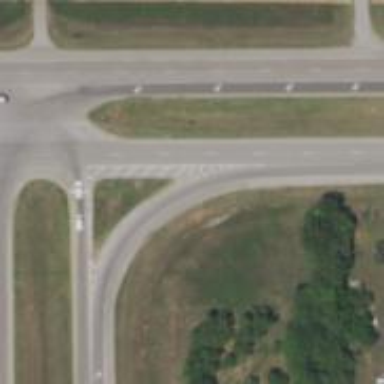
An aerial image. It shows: Trunk link highway.